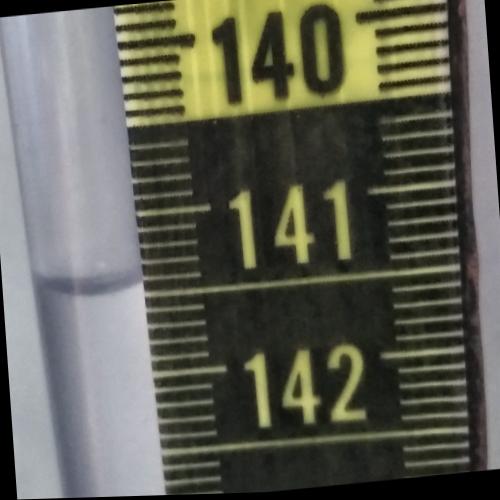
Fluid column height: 141.4 cm